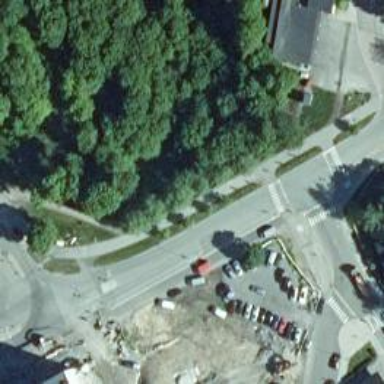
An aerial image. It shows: Asphalt cycleway.